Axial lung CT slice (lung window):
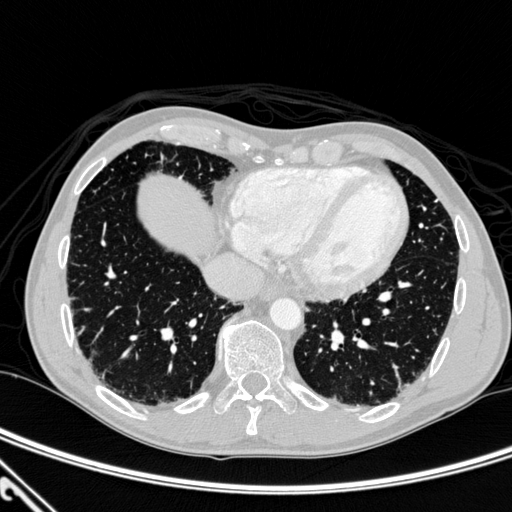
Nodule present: no